Interaction volume radius: 10 \u00c5
Interaction volume height: 10 \u00c5
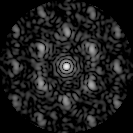
Disorder parameter: 0.5329